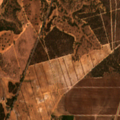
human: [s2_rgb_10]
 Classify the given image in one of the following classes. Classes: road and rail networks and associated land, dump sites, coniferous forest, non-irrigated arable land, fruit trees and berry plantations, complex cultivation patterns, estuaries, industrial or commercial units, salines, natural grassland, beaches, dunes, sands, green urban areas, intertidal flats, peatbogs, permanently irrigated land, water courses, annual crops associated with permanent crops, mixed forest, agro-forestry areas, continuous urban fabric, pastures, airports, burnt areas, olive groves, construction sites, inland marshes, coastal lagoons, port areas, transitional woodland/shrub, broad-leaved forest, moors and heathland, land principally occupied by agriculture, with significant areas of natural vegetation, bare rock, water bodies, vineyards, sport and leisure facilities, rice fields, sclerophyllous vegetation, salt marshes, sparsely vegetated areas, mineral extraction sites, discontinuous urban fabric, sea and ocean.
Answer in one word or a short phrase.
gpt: non-irrigated arable land, permanently irrigated land, agro-forestry areas, broad-leaved forest, transitional woodland/shrub